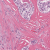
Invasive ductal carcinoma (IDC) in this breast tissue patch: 1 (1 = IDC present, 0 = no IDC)